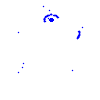
Particle: electron